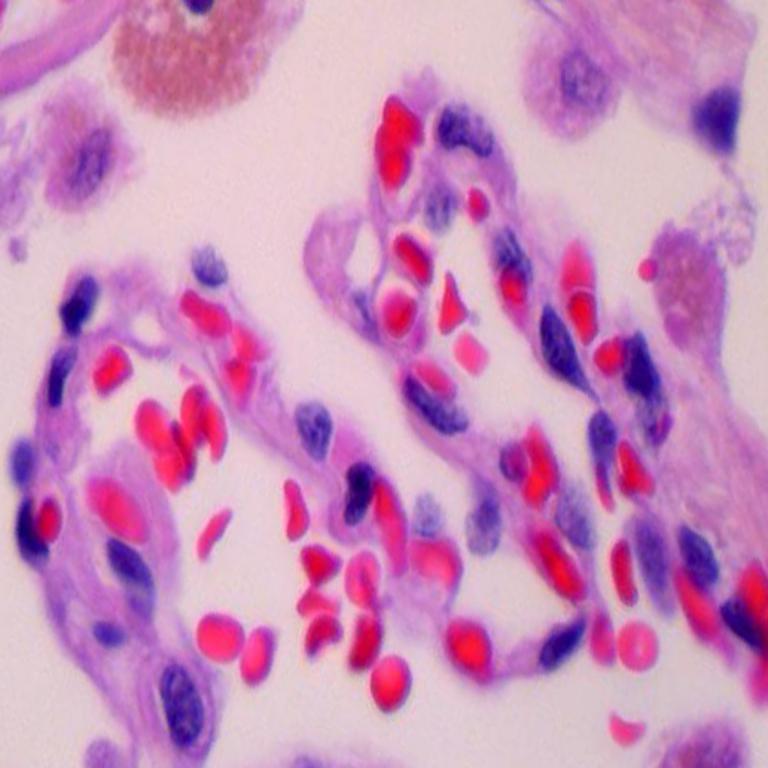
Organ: lung
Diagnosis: benign